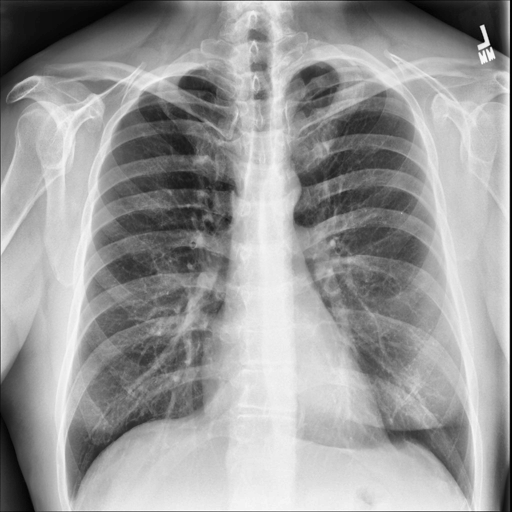
Finding: NORMAL